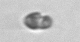
Label: Heterocapsa_rotundata